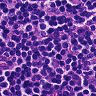
Metastatic tissue present: no